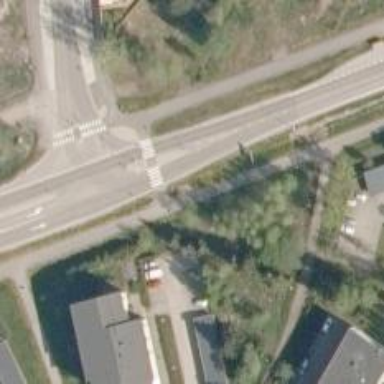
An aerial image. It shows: Cycleway around traffic island.